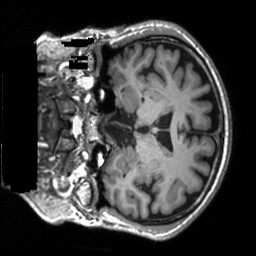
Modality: T1w
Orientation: coronal
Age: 68
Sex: male
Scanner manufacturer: siemens
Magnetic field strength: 3 T
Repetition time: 2.5 s
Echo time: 0.00248 s